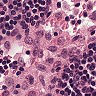
Metastatic tissue present: no